Question: Why Feature test in "test_indicador_descuadre_eerr" returns me status code 200 but not 500?
If I test this directly in the browser I get status code 500.
I forced the error giving a dd() into the service code.
How this is posible? Here is the code for test passes regardless of browser getting status code 500.
'''
<?php
namespace Feature;
use App\User;
use Tests\TestCase;
use Illuminate\Foundation\Testing\WithFaker;
use Illuminate\Foundation\Testing\RefreshDatabase;
class DashboadTest extends TestCase
{
public function test_indicador_descuadre_eerr()
{
$user = factory(User::class)->create();
$holding_id = 0;
$cliente_id = 0;
$periodo = 2022;
$response = $this->actingAs($user)
->getJson('/dt-ajax/descuadre-eerr?holding_id=' . $holding_id . '&cliente_id=' . $cliente_id . '&periodo=' . $periodo)
->assertStatus(200);
}
}
'''

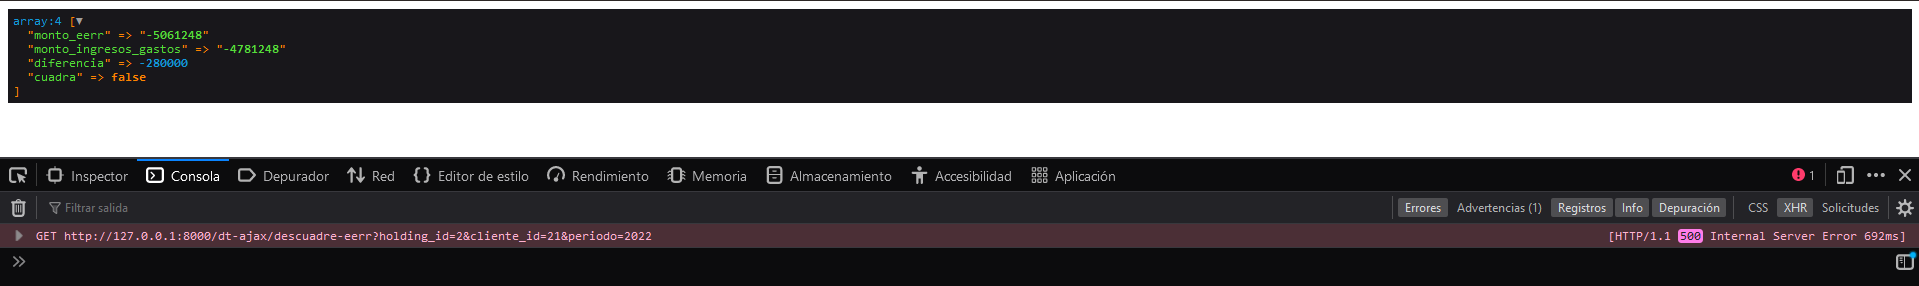
Answer: 'dd()' is a Symfony function to dump data to the screen. If you look at the code for the function ('vendor/symfony/var-dumper/Resources/functions/dump.php'):
'''
if (!function_exists('dd')) {
/**
* @return never
*/
function dd(...$vars): void
{
if (!in_array(\PHP_SAPI, ['cli', 'phpdbg'], true) && !headers_sent()) {
header('HTTP/1.1 500 Internal Server Error');
}
foreach ($vars as $v) {
VarDumper::dump($v);
}
exit(1);
}
}
'''
You'll see that if PHP_SAPI does not contain 'cli' or 'phpdbg', as test packages do, it will return a 500 Internal Server Error status.